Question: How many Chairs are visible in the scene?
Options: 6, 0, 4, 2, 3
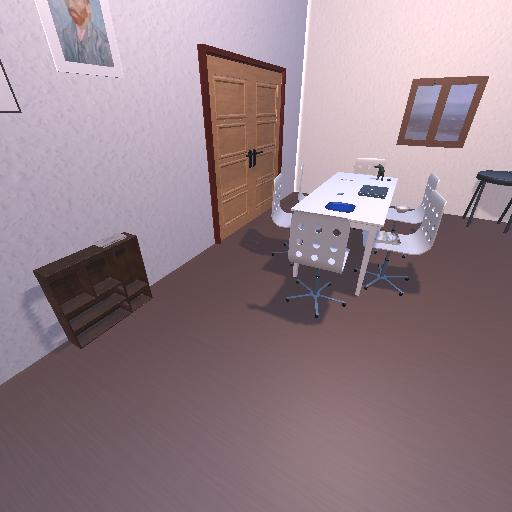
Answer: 6